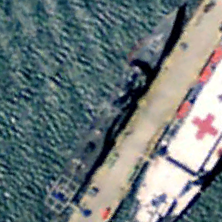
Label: cruiser